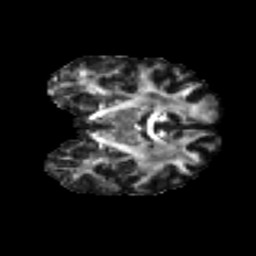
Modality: FA
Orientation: coronal
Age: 52
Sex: female
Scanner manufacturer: ge
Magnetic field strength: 3 T
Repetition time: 7.8 s
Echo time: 0.0608 s